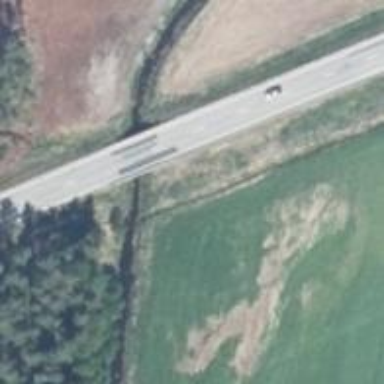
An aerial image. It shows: Primary highway with bridge.